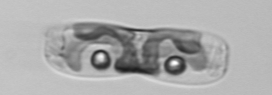
Label: pennate_morphotype1